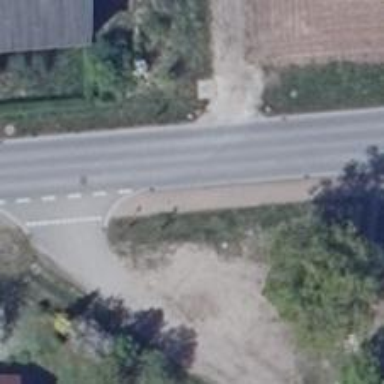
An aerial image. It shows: Primary road with asphalt surface.